Question: I program in Python in PyCharm and whenever I write '' as a string it says that the following statements do nothing. For example:

Is there a way to fix this and make it work?
Thanks.
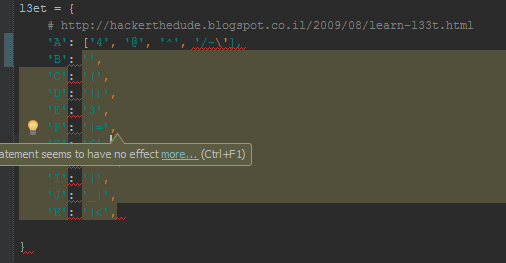
Answer: You need to double the backslash:
'''
'/-\'
'''
as a backslash has special meaning in a Python string as the start of an escape sequence. A double '\' results in the string containing a single backslash:
'''
>>> print '/-\'
/-'''
If the backslash is the last character in the string, you could use a 'r''' raw string as well:
'''
>>> print r'\-/'
\-/
'''